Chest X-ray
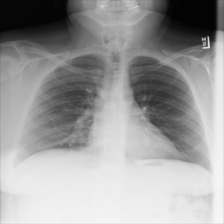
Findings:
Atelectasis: negative
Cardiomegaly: negative
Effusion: negative
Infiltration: negative
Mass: negative
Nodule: negative
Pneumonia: negative
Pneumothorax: negative
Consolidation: negative
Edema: negative
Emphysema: negative
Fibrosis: negative
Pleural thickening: negative
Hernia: negative